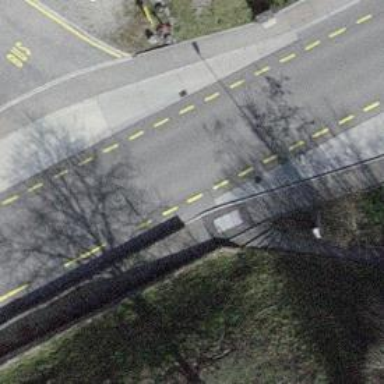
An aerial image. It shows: Primary highway with designated cycle lane.